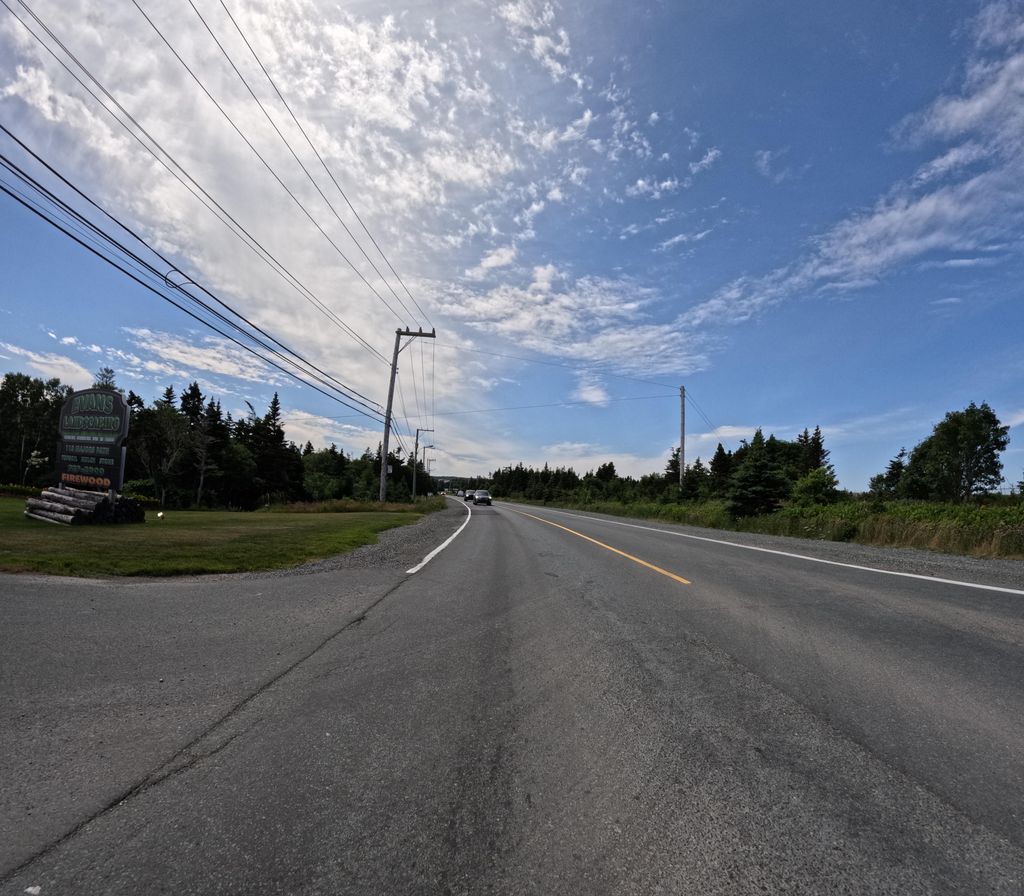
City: st_johns